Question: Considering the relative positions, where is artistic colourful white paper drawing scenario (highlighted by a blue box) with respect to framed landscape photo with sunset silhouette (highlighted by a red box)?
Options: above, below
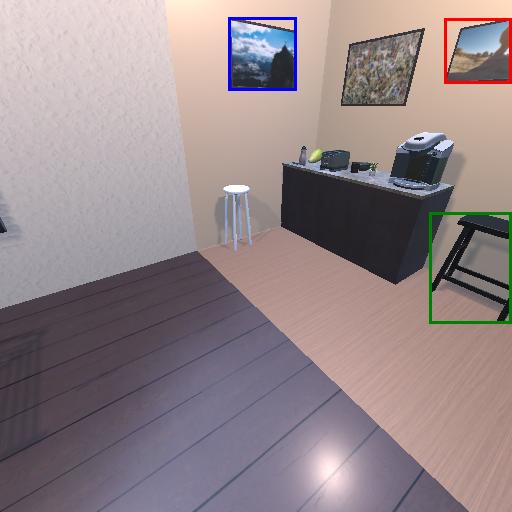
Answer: above